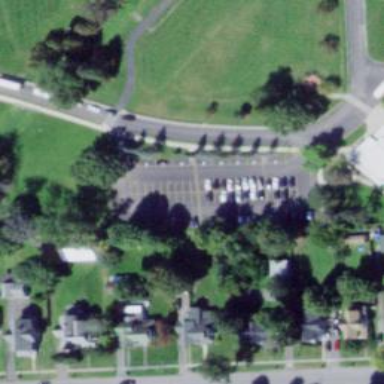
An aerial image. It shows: Parking space is available.